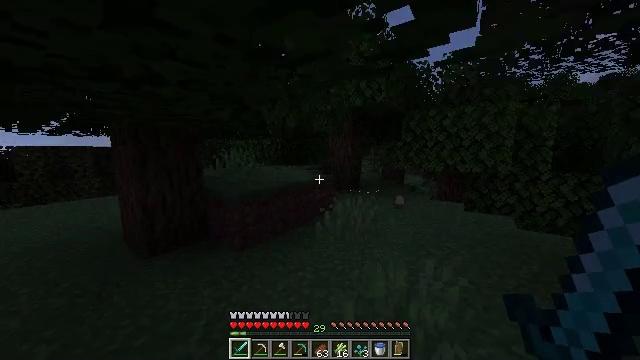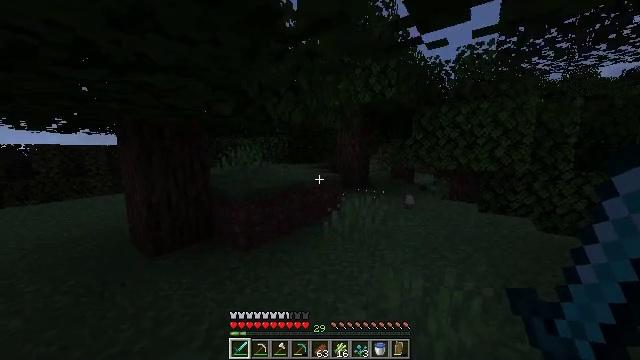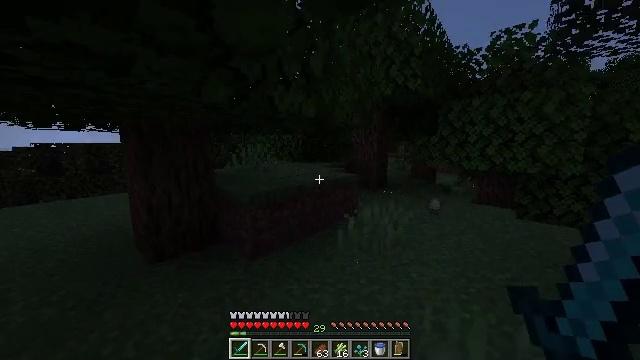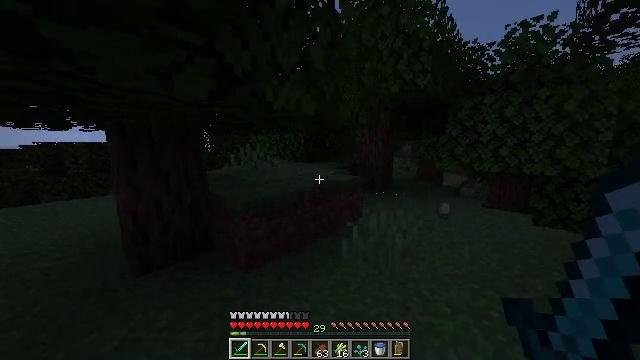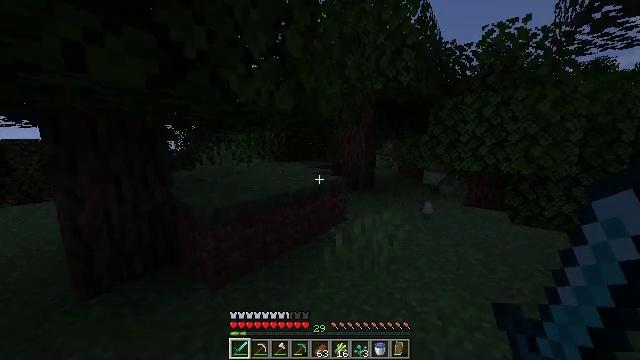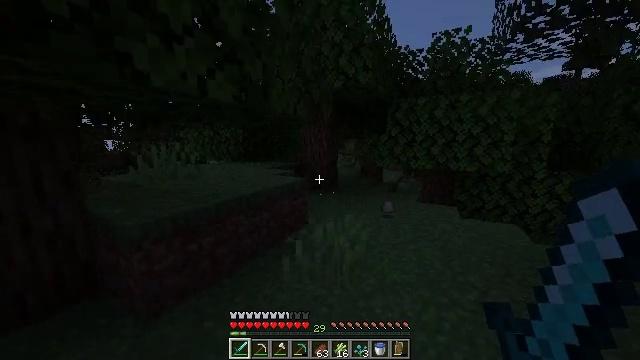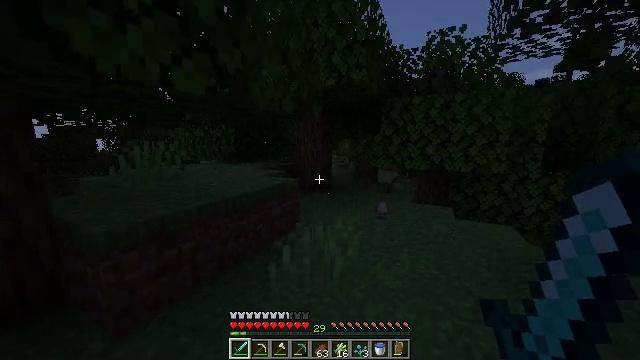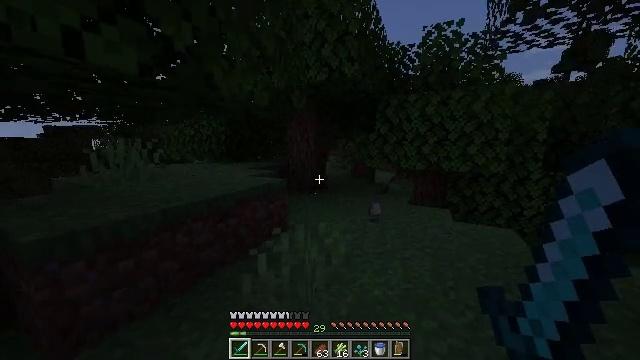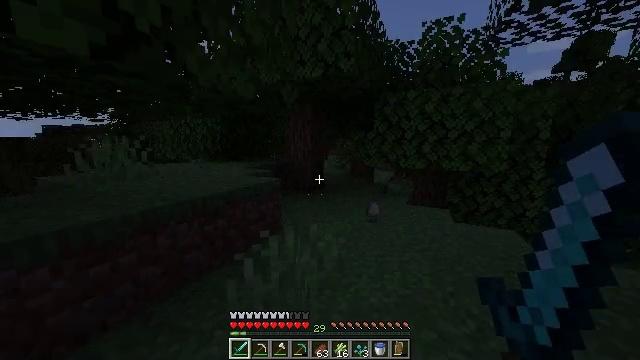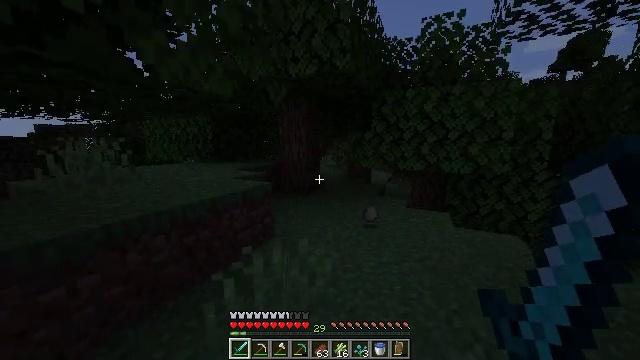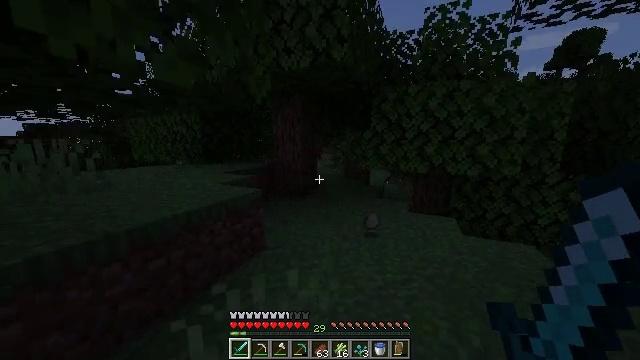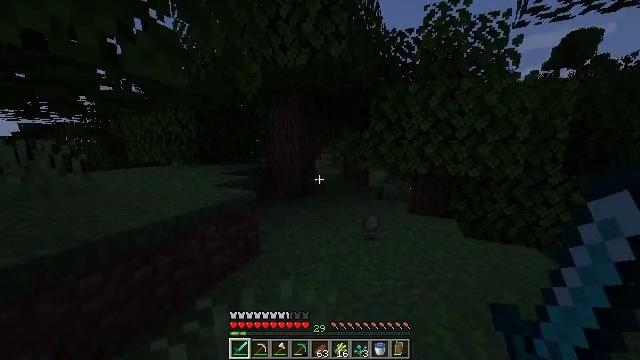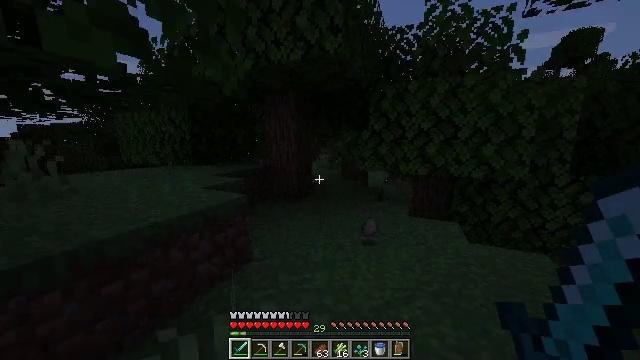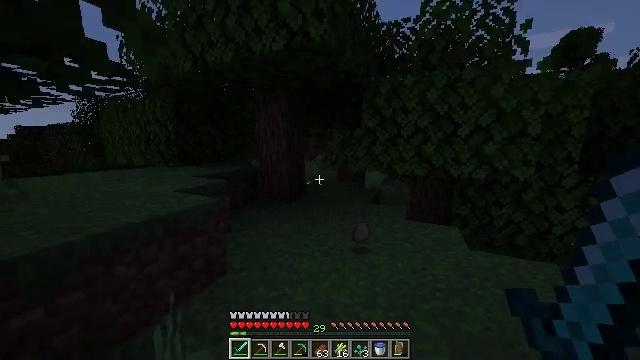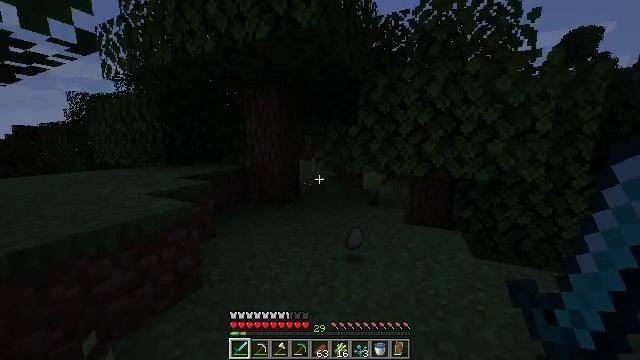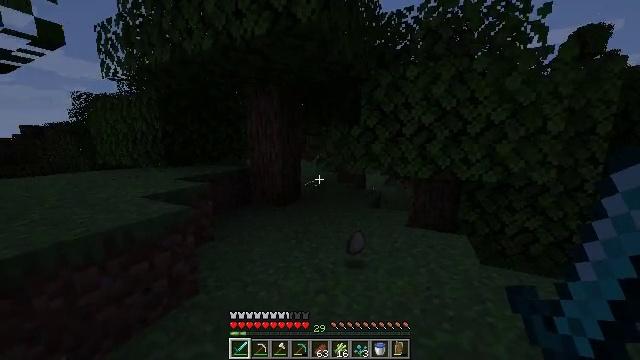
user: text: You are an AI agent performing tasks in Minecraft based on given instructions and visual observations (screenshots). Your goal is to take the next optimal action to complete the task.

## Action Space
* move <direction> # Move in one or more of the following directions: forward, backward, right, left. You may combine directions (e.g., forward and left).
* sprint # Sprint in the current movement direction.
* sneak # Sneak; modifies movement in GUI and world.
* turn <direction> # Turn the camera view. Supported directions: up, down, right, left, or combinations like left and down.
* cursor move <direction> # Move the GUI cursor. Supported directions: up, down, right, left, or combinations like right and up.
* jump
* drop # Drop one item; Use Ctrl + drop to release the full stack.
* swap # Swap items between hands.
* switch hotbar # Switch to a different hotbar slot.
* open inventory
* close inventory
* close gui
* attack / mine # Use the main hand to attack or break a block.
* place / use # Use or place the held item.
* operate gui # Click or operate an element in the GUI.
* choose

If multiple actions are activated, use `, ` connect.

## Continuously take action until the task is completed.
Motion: motion action
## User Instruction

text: Collect the poppy by clicking on it.
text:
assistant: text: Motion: move forward, turn left
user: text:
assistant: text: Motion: move forward, turn left
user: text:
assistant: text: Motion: move forward
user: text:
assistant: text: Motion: move forward, turn right
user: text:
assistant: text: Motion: move forward and move right, turn right
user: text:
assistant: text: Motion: move forward and move right, turn right
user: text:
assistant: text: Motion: move forward and move right
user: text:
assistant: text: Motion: move forward
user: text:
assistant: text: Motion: move forward
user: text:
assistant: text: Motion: move forward
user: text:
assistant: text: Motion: move forward and move right
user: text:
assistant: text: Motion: move forward and move right
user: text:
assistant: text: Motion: move forward and move right
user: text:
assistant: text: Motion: move forward
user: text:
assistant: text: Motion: move forward
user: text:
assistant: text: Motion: move forward, turn left
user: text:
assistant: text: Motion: move forward, turn left
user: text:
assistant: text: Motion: move forward, turn left
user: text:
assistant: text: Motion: move forward
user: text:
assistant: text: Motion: move forward
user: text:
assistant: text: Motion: move forward
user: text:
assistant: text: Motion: move forward
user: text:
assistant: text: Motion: move forward, turn left
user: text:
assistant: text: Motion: move forward
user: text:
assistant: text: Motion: move forward
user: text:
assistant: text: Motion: move forward
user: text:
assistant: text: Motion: move forward and move left
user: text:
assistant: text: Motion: move forward and move left
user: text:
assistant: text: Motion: move forward and move left
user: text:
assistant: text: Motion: move forward